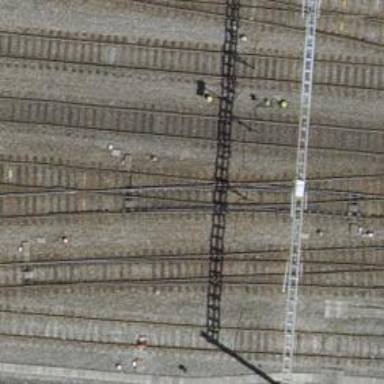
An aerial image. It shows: Single-track railway with electrified contact lines.